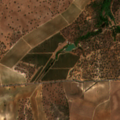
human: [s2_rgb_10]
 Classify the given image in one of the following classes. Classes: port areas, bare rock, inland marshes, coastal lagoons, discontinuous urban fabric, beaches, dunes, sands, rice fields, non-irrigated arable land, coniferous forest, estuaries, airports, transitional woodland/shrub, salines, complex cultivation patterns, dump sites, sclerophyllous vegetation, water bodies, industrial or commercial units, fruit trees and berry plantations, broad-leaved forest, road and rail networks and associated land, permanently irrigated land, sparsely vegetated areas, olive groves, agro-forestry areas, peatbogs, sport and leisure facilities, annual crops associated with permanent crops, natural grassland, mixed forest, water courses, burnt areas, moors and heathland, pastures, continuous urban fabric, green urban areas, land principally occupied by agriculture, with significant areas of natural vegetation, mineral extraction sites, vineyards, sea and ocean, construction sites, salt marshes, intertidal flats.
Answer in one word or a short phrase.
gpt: non-irrigated arable land, vineyards, olive groves, agro-forestry areas